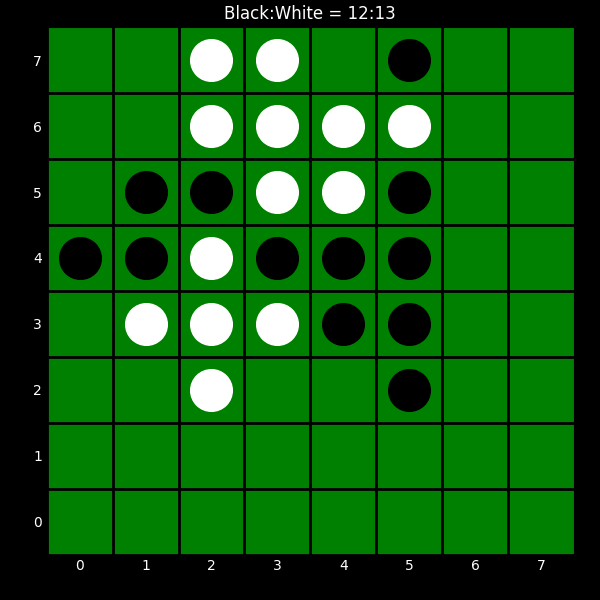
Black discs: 12
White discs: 13